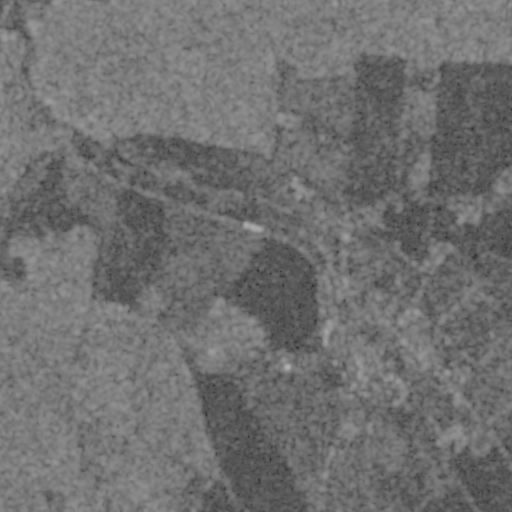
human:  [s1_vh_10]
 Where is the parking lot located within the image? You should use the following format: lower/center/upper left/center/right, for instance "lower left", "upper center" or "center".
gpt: The parking lot is located in the center right of the image.
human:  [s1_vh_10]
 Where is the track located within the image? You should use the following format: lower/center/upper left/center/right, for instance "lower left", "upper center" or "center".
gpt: The track is located in the center right of the image.
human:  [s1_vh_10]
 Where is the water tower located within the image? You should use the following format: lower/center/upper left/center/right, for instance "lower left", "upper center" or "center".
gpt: The water tower is located in the lower right of the image.
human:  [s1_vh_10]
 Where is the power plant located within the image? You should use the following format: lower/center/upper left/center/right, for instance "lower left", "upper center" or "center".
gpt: There is no power plant in the image.

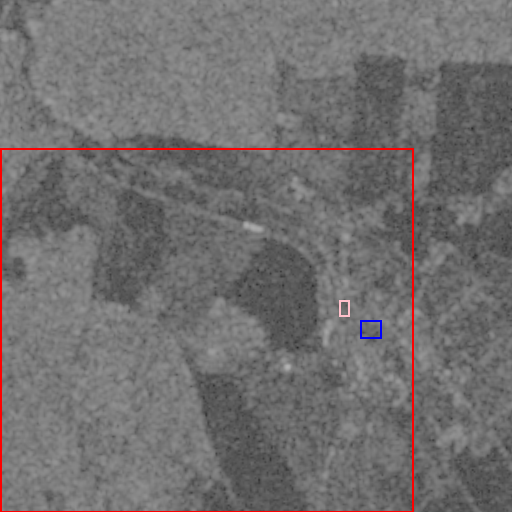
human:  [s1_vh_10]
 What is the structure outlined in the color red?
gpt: The structure outlined in red is a crop field.
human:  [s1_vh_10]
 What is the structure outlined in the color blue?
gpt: The structure outlined in blue is a park.
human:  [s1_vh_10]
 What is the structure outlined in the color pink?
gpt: The structure outlined in pink is a track.
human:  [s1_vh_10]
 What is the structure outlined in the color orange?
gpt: There is no orange outline.